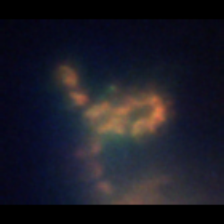
Taxon: Diatom_aggregate
Group: Diatoms